Field crop: maize
Growth stage: 2
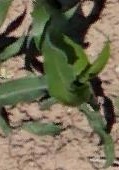
Species: maize